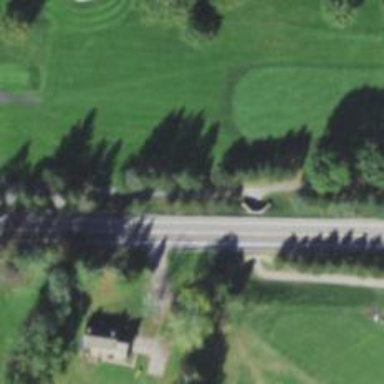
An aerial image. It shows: Golf cartpath that is also road path.